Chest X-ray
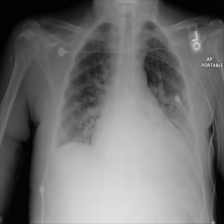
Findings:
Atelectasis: negative
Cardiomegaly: negative
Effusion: negative
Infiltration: negative
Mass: negative
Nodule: negative
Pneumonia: negative
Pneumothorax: negative
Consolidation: negative
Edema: negative
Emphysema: negative
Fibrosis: negative
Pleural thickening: negative
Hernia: negative